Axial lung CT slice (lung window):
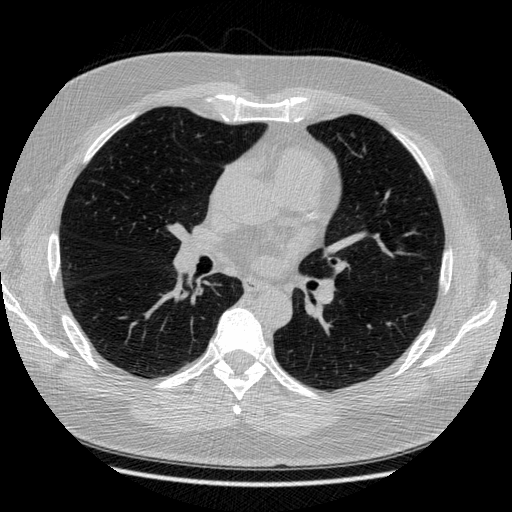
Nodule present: no